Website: apple
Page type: account-selection
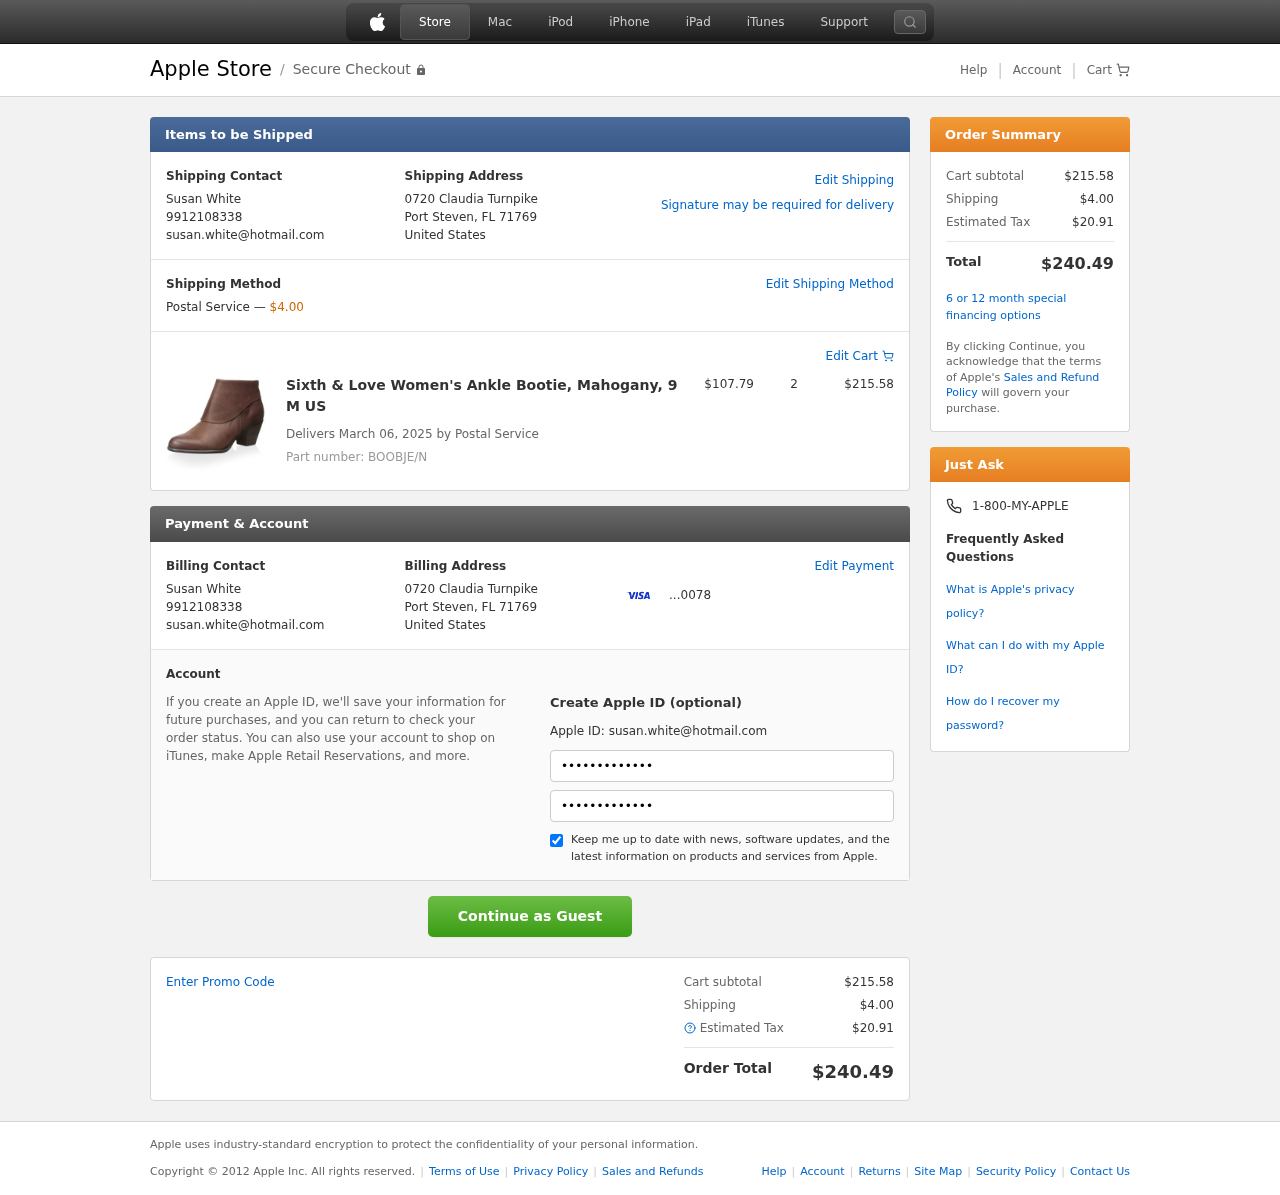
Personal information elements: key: PII_CARD_LAST4
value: ...0078
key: PII_CITY_STATE_ZIP
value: Port Steven, FL 71769
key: PII_COUNTRY
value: United States
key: PII_EMAIL
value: susan.white@hotmail.com
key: PII_FULLNAME
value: Susan White
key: PII_PHONE
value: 9912108338
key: PII_STREET
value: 0720 Claudia Turnpike
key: PII_FIRSTNAME
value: Susan
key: PII_LASTNAME
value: White
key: PII_FULLNAME2
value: Susan White
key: PII_FULLNAME3
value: Susan White
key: PII_FIRSTNAME2
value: Susan
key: PII_FIRSTNAME3
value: Susan
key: PII_LASTNAME2
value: White
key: PII_LASTNAME3
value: White
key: PII_FIRSTNAME_DERIVED
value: Susan
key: PII_LASTNAME_DERIVED
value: White
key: PII_FULLNAME_DERIVED
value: Susan White
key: PII_NAME_FULL_DERIVED
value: Susan White
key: PII_PHONE_LINE
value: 8338
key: PII_PHONE_SUFFIX
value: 8338
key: PII_PHONE2
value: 9912108338
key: PII_PHONE3
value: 9912108338
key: PII_PHONE_NUMERIC
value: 9912108338
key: PII_PHONE_LINE_NUMERIC
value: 8338
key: PII_PHONE_SUFFIX_NUMERIC
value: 8338
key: PII_PHONE2_NUMERIC
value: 9912108338
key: PII_PHONE3_NUMERIC
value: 9912108338
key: PII_PHONE_DIGITS
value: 9912108338
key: PII_PHONE_LAST4
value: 8338
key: PII_EMAIL2
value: susan.white@hotmail.com
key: PII_EMAIL3
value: susan.white@hotmail.com
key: PII_STREET2
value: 0720 Claudia Turnpike
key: PII_CITY_STATE_ZIP2
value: Port Steven, FL 71769
Product elements: key: PRODUCT1_NAME
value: Sixth & Love Women's Ankle Bootie, Mahogany, 9 M US
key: PRODUCT1_PRICE
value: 107.79
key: PRODUCT1_QUANTITY
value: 2
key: PRODUCT_PART_NUMBER
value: Part number: BOOBJE/N
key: PRODUCT_TOTAL
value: $215.58
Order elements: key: ORDER_SHIPPING_COST
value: $4.00
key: ORDER_DELIVERY_DATE
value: Delivers March 06, 2025 by Postal Service
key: ORDER_SUBTOTAL
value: $215.58
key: ORDER_TAX
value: $20.91
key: ORDER_TOTAL
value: $240.49